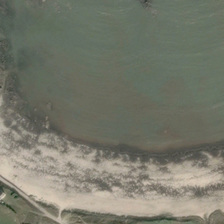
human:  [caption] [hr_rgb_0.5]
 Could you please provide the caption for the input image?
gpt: the water near the beach seems to be polluted for its green colour .

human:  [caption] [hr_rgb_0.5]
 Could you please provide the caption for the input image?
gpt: the water near the beach seems to be polluted for its green colour .

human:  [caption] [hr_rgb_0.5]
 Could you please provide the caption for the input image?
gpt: a yellow beach is near a large piece of pond .

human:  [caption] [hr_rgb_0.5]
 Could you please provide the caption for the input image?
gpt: a yellow beach is near a large piece of pond .

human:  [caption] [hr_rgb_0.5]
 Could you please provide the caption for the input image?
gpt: a yellow beach is near a large piece of pond .